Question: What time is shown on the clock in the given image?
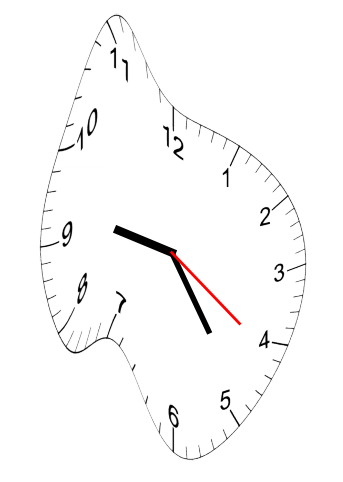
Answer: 09:24:21